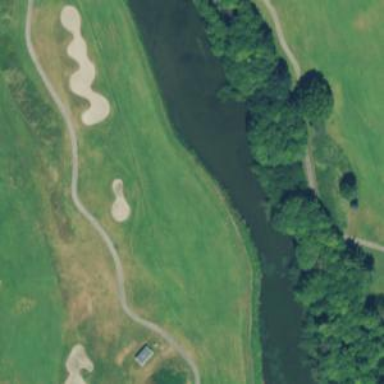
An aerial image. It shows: View of golf hole.